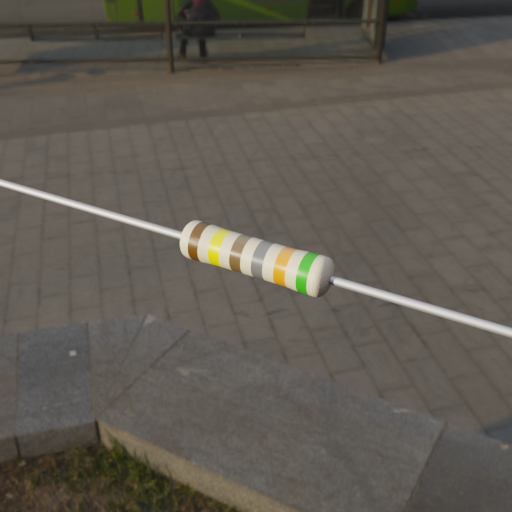
Resistor colour bands (in order): brown, yellow, brown, gray, orange, green